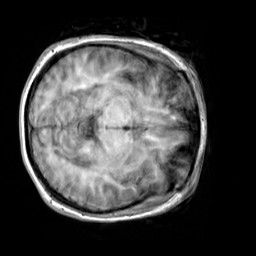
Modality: T1w
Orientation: axial
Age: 19
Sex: female
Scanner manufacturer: siemens
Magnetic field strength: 3 T
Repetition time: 2.3 s
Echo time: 0.00303 s